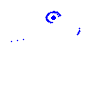
Particle: kaon